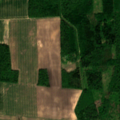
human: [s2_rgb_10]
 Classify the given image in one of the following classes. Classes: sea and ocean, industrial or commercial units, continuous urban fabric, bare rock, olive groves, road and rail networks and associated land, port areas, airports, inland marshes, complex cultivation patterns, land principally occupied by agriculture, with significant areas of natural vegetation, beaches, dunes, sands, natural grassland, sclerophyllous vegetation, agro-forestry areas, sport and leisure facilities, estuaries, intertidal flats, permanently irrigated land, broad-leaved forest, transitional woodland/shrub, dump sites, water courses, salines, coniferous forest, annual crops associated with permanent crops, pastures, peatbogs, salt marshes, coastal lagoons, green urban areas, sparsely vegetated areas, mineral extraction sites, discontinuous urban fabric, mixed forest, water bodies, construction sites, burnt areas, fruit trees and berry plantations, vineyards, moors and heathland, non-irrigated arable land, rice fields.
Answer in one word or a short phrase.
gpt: non-irrigated arable land, broad-leaved forest, transitional woodland/shrub